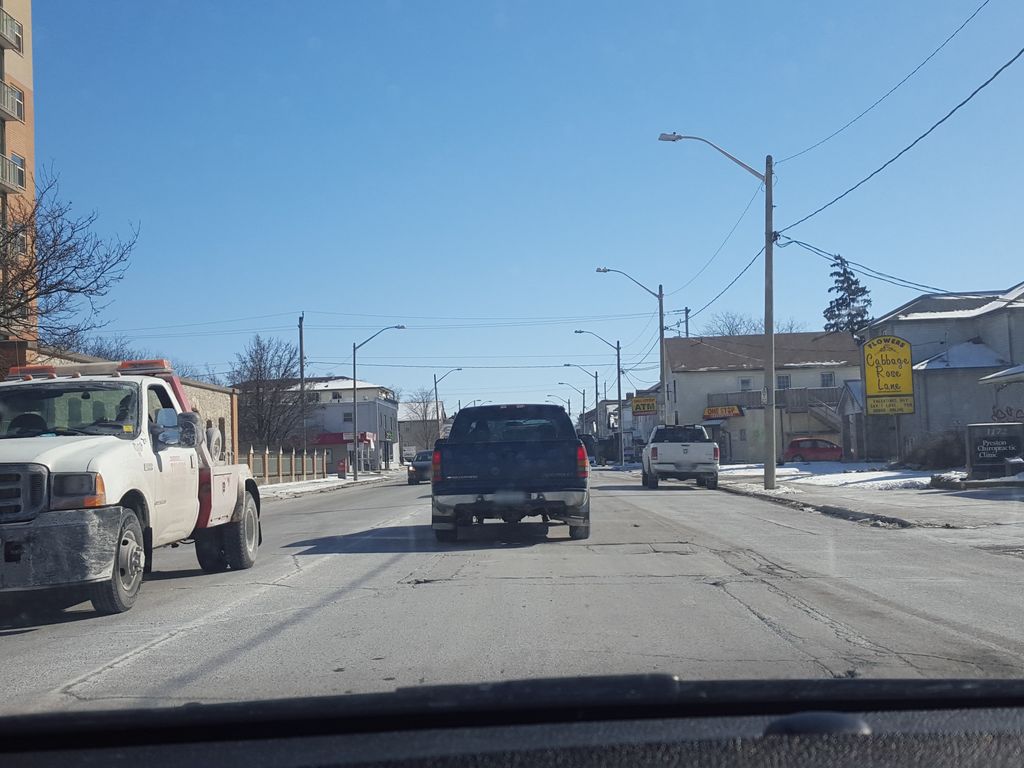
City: kitchener-waterloo